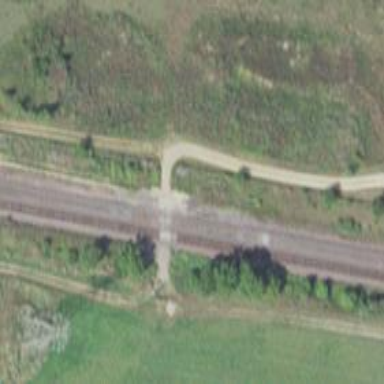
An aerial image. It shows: Railway level crossing.